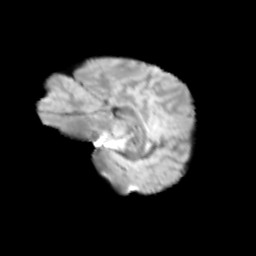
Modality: T2w
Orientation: sagittal
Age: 11
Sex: male
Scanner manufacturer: siemens
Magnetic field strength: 3 T
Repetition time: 3.8 s
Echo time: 0.07 s